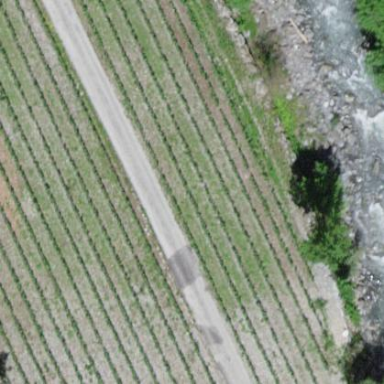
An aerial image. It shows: Beautiful vineyard in the countryside.